Aerial crown-view tile of a tropical tree (Barro Colorado Island, Panama), acquired 20240918:
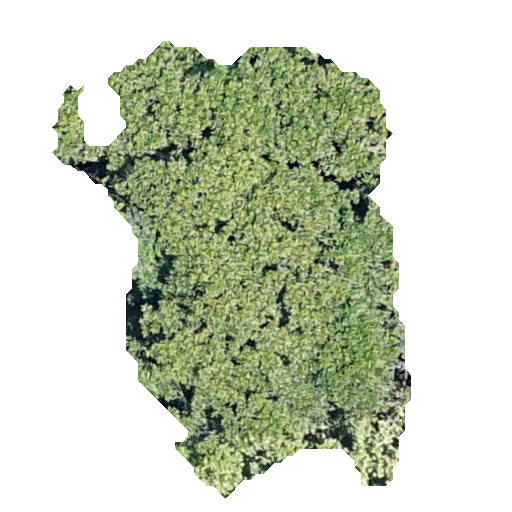
Species: Anacardium excelsum
GBIF accepted scientific name: Anacardium excelsum
Crown area: 169.102 m²